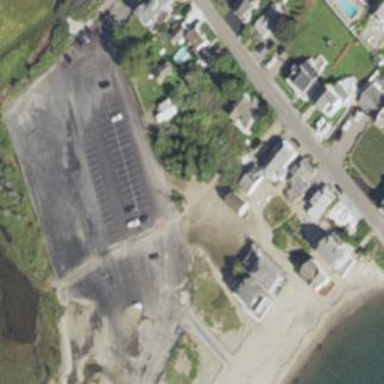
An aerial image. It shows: Parking area with sand surface.